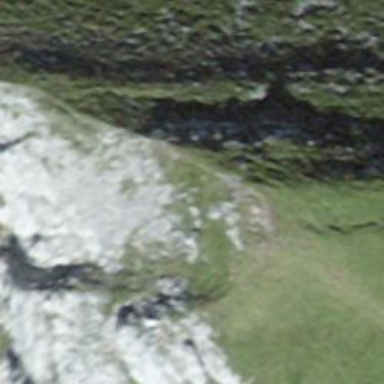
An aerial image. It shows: Natural cliff.